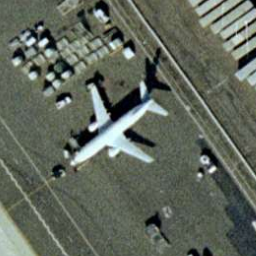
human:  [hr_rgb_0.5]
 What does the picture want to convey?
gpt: airplane